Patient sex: F
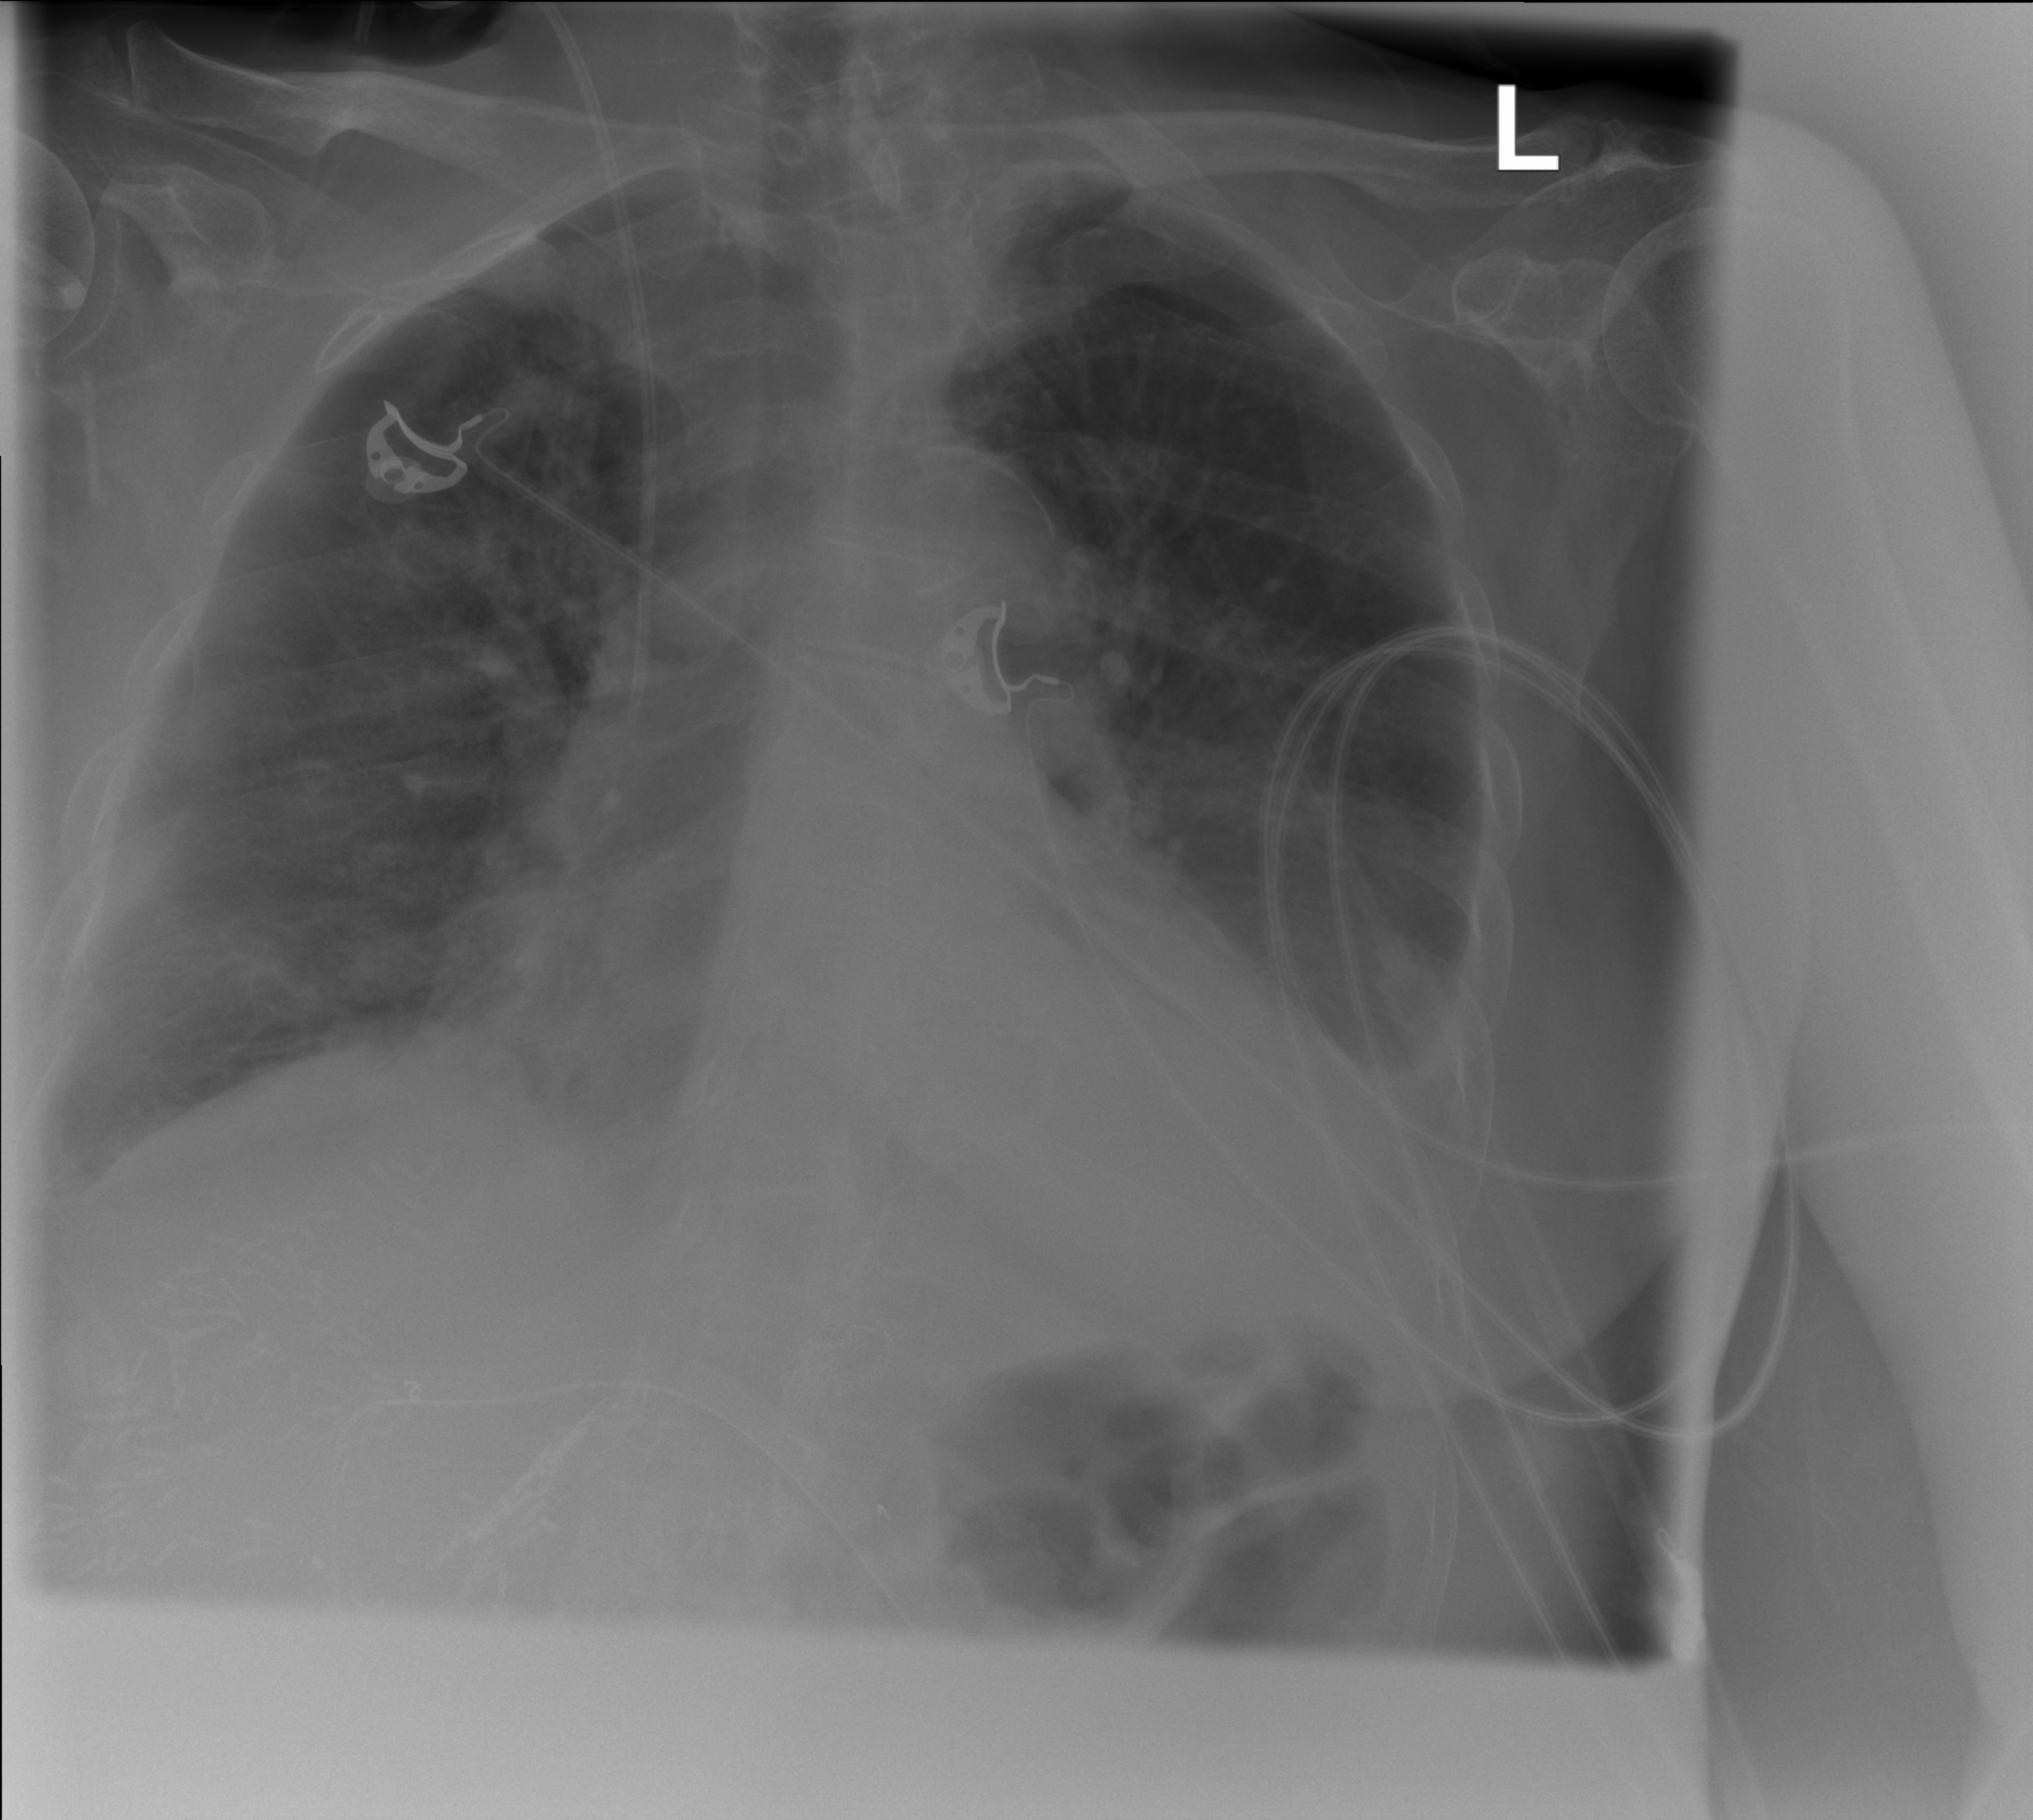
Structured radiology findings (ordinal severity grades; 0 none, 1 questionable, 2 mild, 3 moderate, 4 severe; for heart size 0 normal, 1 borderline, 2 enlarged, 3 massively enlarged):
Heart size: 2
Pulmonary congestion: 2
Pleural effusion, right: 2
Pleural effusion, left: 2
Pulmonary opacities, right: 2
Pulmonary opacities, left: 0
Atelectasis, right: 3
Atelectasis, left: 2